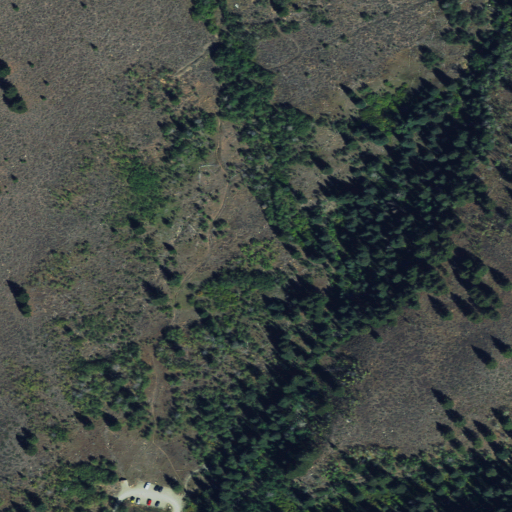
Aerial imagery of valley in Idaho named Long Gulch containing shrub, evergreen forest, and herbaceous wetlands